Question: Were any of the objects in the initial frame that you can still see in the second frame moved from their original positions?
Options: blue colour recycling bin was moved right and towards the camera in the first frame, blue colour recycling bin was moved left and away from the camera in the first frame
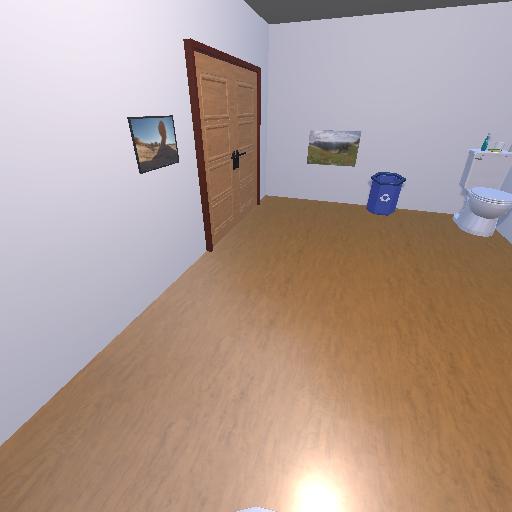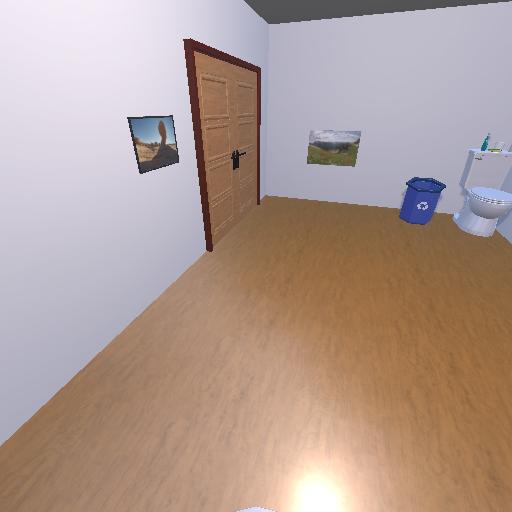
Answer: blue colour recycling bin was moved right and towards the camera in the first frame